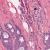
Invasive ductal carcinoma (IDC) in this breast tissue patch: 1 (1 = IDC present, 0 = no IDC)